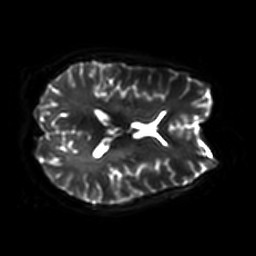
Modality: DWI
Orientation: axial
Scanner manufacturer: philips
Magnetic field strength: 7 T
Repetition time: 9.612 s
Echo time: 0.073 s